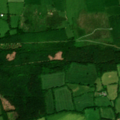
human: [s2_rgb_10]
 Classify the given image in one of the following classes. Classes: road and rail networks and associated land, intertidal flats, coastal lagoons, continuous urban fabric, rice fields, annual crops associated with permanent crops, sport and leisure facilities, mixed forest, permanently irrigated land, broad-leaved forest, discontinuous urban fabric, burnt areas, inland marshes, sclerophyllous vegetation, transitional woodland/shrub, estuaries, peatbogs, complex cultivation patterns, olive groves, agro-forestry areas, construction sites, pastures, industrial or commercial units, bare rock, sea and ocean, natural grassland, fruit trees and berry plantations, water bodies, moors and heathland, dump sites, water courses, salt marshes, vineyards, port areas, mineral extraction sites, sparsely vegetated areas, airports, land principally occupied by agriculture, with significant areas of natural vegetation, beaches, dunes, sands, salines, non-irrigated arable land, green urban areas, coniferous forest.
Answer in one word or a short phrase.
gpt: pastures, broad-leaved forest, coniferous forest